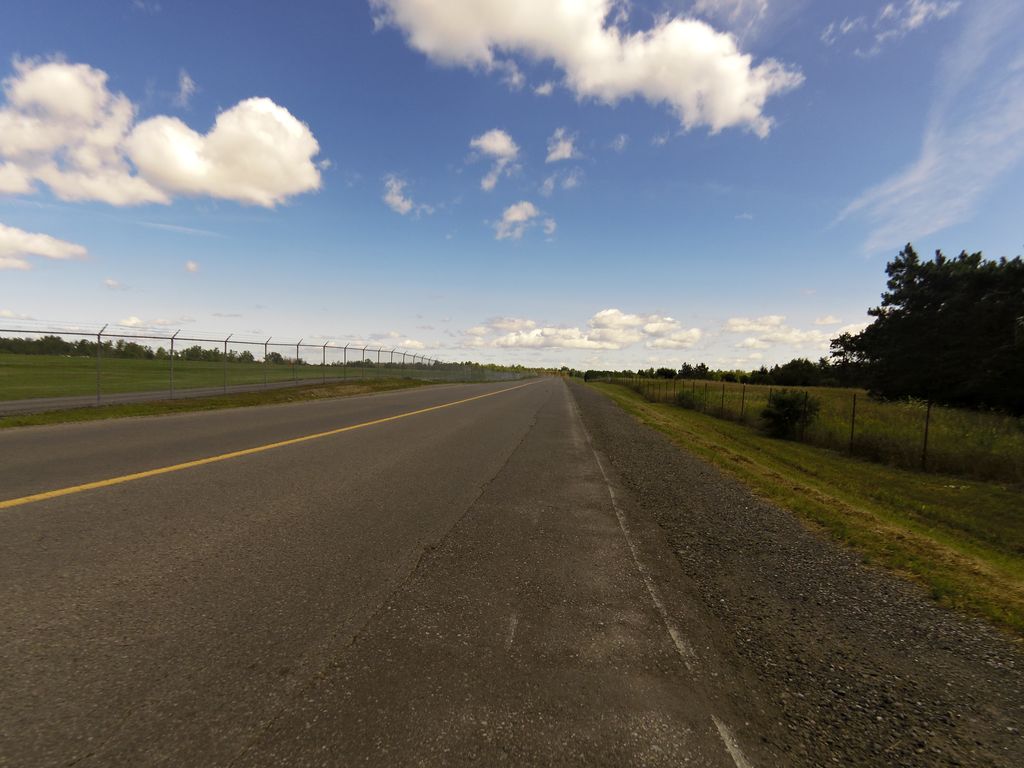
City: ottawa-gatineau